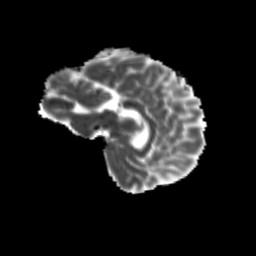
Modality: MD
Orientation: sagittal
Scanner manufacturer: siemens
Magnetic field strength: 3 T
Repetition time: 9.2 s
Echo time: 0.084 s